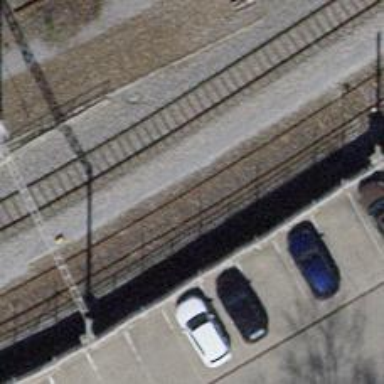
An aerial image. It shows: Railway yard with one track in service.